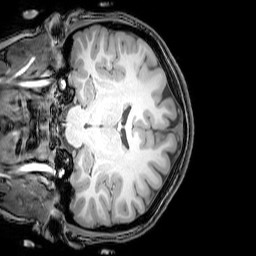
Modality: T1w
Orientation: coronal
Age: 25
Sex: female
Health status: healthy
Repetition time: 0.081 s
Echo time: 0.037 s